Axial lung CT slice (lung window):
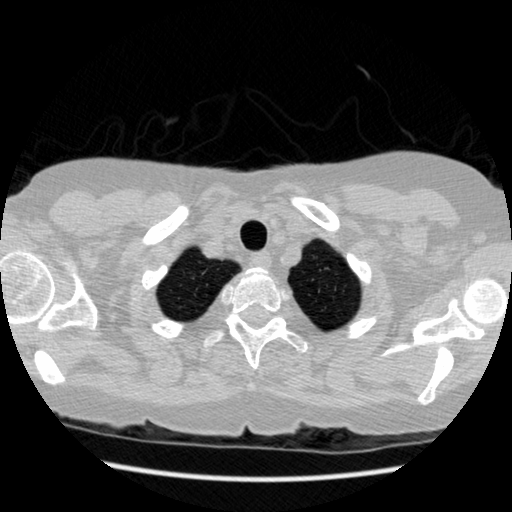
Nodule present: no